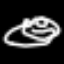
Label: frog